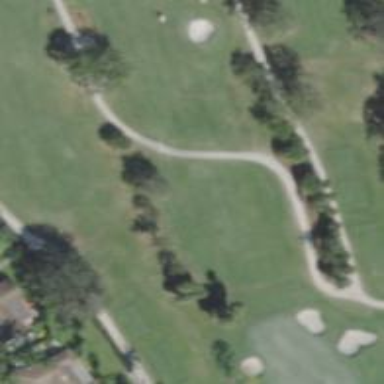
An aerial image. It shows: View of golf hole.